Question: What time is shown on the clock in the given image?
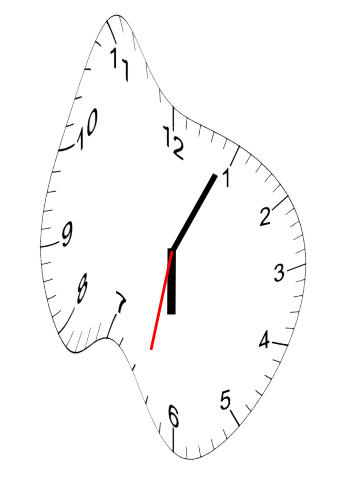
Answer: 06:04:32